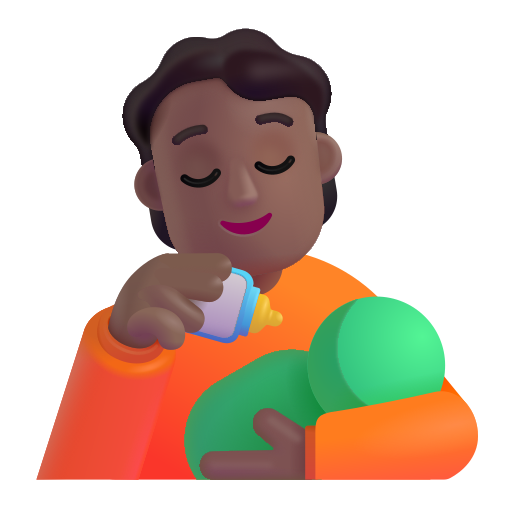
person feeding baby color  dark